Interaction volume radius: 5 \u00c5
Interaction volume height: 25 \u00c5
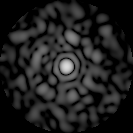
Disorder parameter: 0.8743